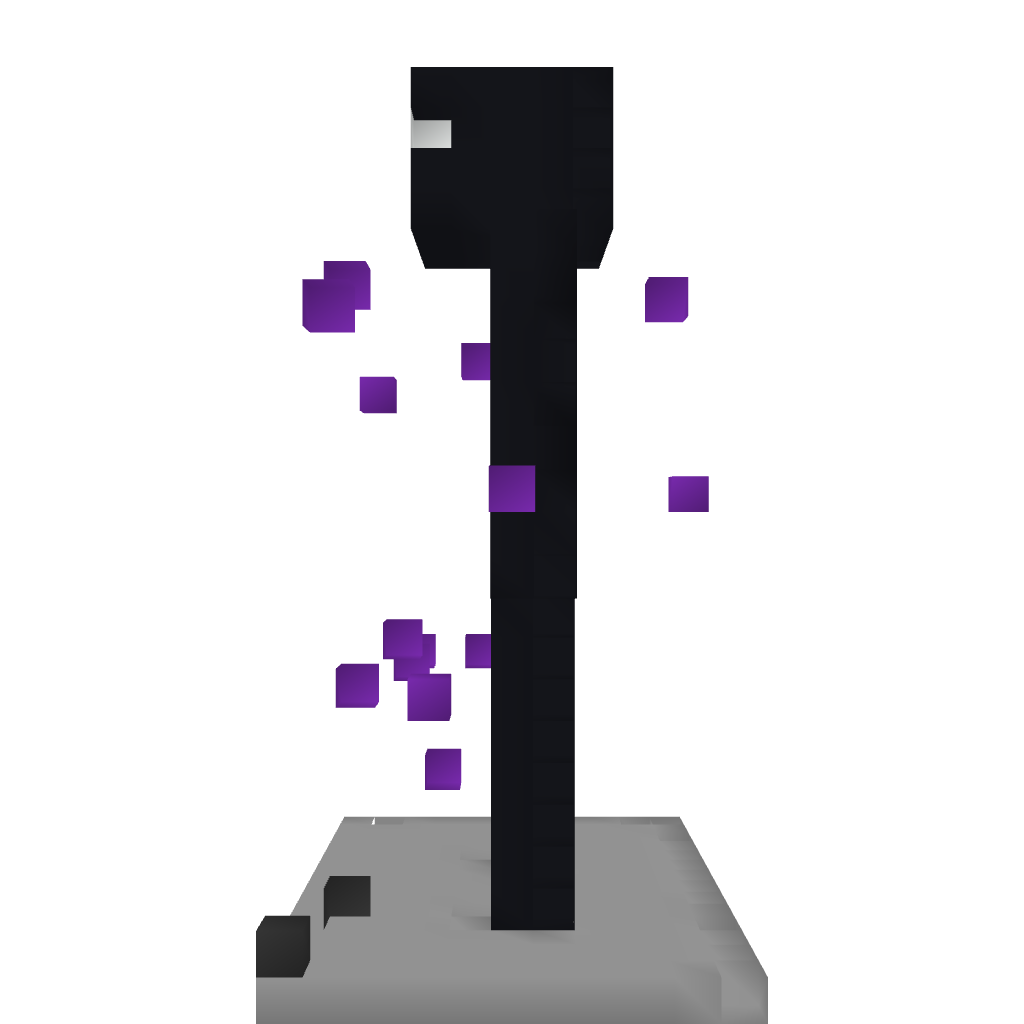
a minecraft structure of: Enderman